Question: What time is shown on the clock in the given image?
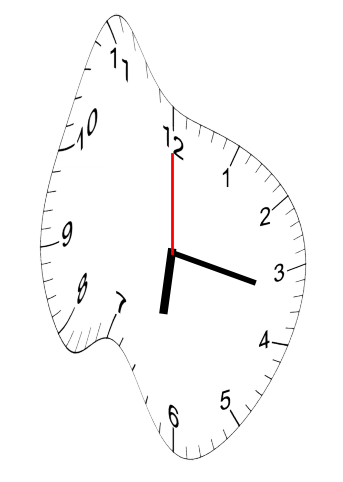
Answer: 06:17:00